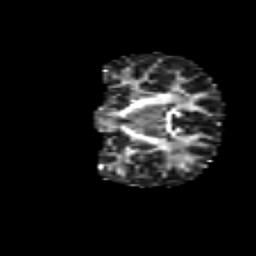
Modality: FA
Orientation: coronal
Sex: female
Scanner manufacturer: siemens
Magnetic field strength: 3 T
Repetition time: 5 s
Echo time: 0.071 s